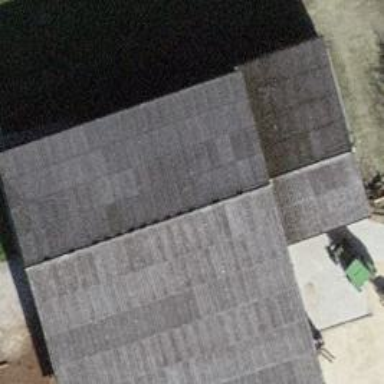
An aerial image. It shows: Building with tile roof.